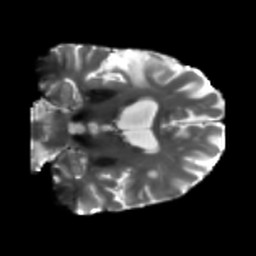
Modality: T2w
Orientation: coronal
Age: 75
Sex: male
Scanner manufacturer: siemens
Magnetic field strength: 3 T
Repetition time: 5.25 s
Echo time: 0.08 s